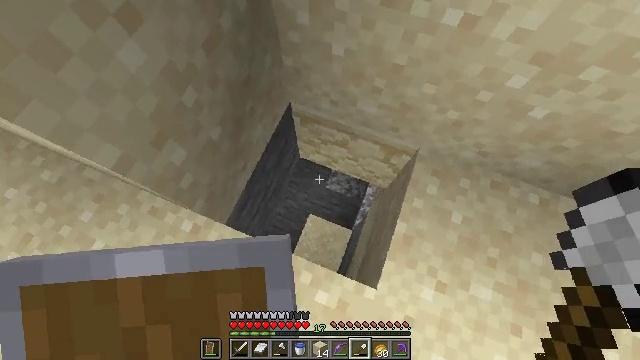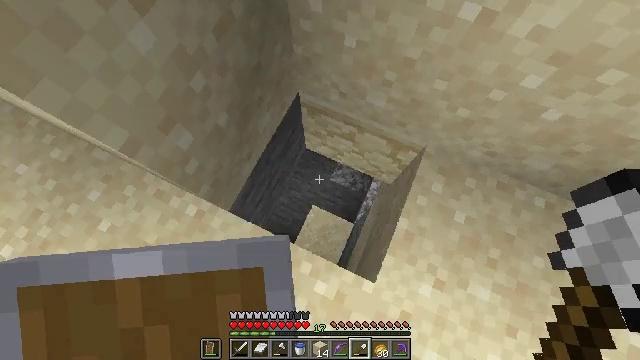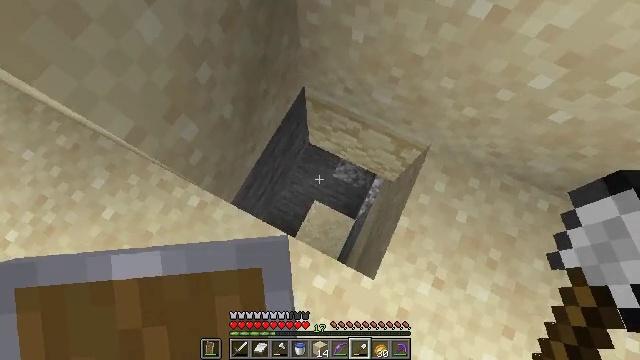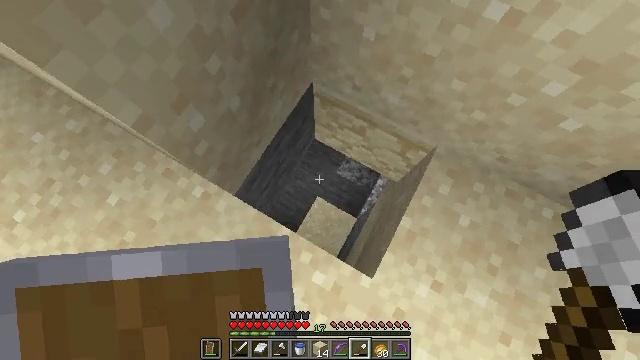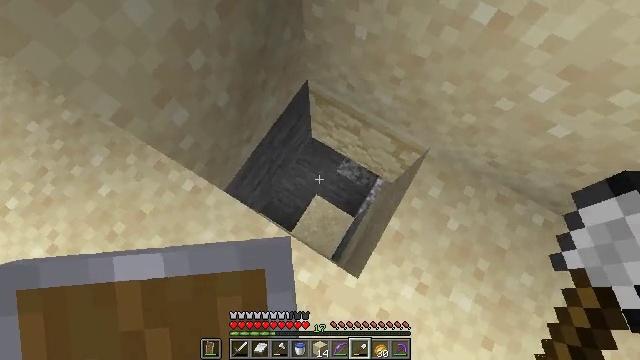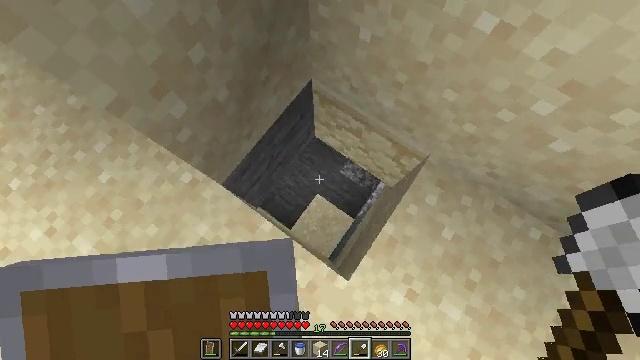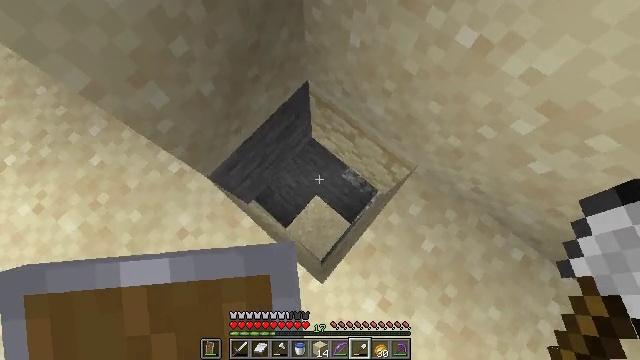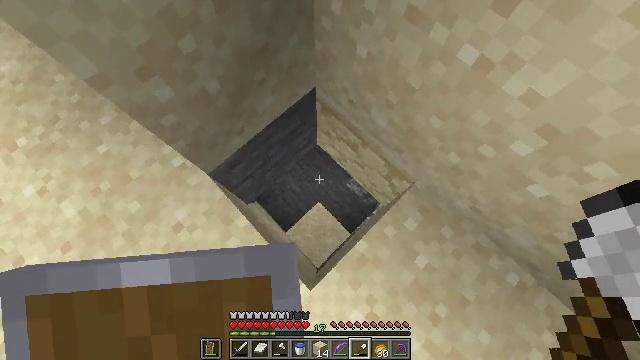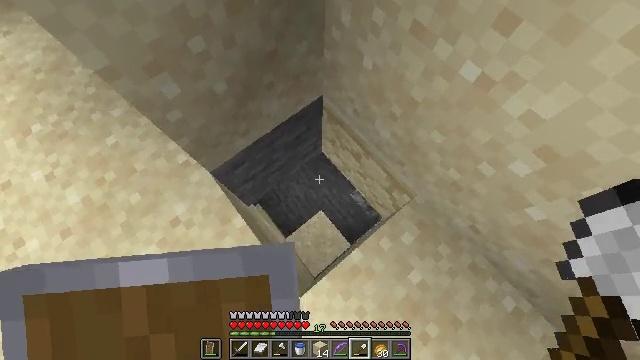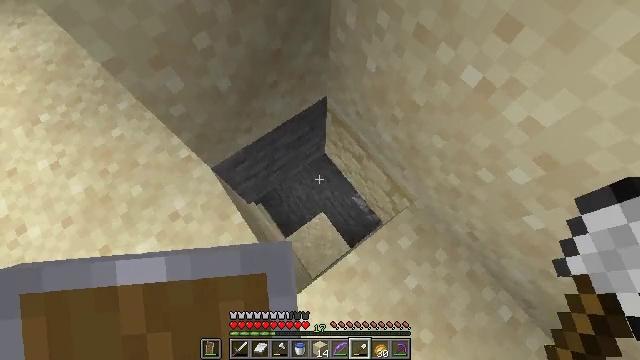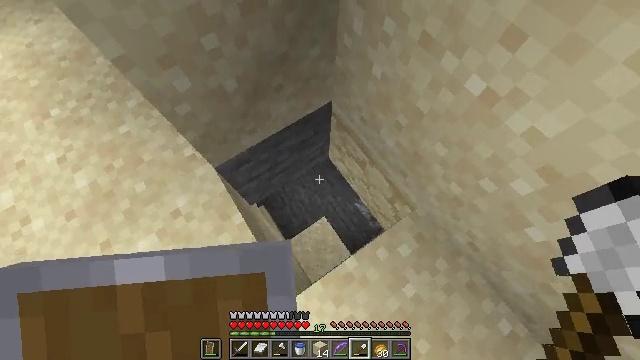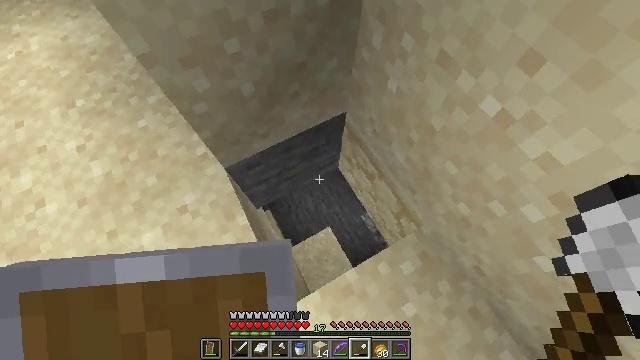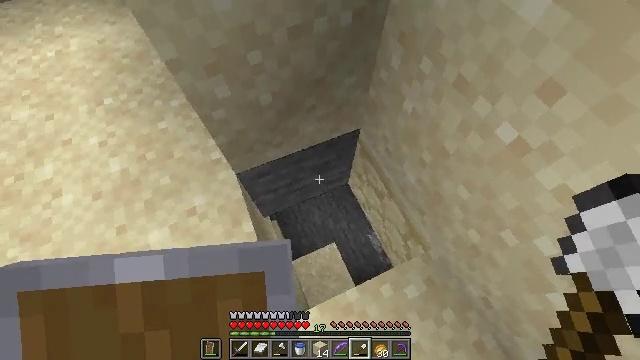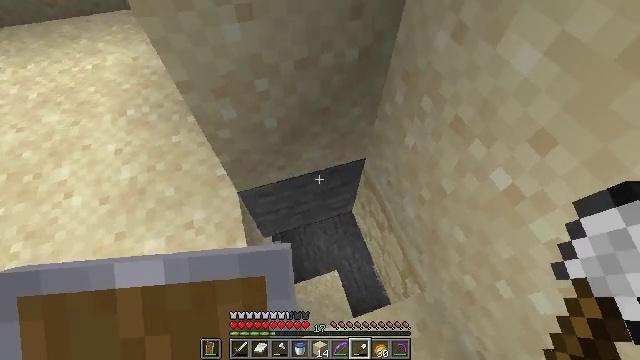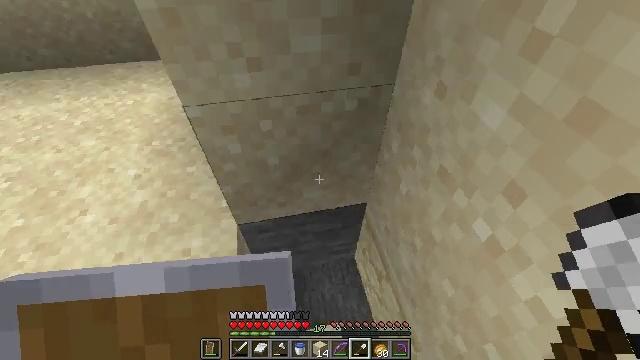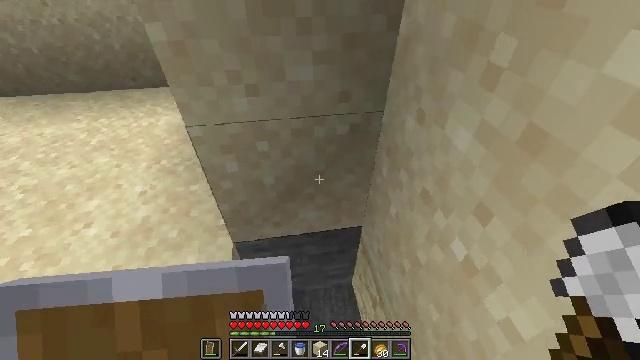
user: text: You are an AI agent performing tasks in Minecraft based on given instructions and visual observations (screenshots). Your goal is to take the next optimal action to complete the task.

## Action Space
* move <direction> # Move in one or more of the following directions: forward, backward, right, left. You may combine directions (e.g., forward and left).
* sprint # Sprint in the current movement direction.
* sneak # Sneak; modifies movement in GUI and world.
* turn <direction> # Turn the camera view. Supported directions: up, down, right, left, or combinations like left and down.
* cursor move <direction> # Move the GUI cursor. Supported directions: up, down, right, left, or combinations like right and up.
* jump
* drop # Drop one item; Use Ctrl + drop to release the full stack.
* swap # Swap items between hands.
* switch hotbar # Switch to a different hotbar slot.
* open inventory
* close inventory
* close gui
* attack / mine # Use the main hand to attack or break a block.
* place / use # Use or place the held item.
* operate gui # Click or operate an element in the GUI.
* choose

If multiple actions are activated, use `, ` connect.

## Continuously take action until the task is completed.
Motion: motion action
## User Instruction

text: Dig up some sand.
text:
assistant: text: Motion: turn left and down
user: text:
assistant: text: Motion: turn left and down
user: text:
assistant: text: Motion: turn left
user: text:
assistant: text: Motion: move right, turn left
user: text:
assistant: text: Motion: move right, turn left
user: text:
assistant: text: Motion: turn left
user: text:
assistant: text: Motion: turn left and up
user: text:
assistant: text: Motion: turn left and up
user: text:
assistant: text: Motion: turn left
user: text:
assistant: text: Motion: turn left and up
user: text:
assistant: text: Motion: turn left and up
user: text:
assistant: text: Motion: turn left and up
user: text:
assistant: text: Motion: move right, turn left and up
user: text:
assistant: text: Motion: move back and move right, turn left and up
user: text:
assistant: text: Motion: move back and move right, turn left and up
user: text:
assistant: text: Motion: move back, turn left and up
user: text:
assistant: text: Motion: turn left and up
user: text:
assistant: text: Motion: turn left and up
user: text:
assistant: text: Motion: turn up
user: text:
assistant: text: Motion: attack / mine
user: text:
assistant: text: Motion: attack / mine
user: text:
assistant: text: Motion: attack / mine
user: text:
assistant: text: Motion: attack / mine
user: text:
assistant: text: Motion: attack / mine
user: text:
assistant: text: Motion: attack / mine
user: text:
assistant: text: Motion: attack / mine
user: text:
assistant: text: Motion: move forward and move left, turn right and up, attack / mine
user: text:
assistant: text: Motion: move forward and move left, turn right and up, attack / mine
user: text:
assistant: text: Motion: move forward and move left, turn right and up, attack / mine
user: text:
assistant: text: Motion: move forward and move left, turn right and up, attack / mine